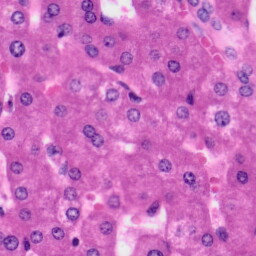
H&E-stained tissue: Liver